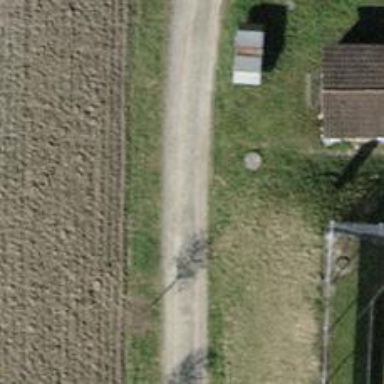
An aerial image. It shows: Unpaved track road.